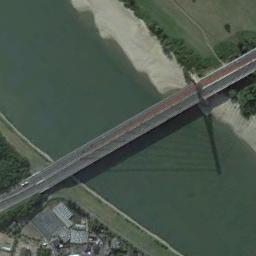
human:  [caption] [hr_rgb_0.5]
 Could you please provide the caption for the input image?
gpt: It was a two-way bridge, And the water in the river was black .

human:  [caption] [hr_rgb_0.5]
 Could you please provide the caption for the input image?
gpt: A bridge connects the land on both sides of the turquoise water, And there are many buildings on the land .

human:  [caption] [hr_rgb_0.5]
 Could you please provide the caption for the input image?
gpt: There is a bridge over the river between some buildings and grass .

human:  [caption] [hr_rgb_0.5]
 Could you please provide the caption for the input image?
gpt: A bridge built on a dark green river and the residential area on one side of the river, And some green plants on the other side of the river .

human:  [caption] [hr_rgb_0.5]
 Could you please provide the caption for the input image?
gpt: There is a bridge over the river .